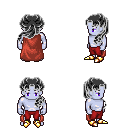
a pixel art fantasy rpg character, male body template, dark elf, purple skin, maroon cape, red pants, gray princess hairstyle, gold boots, four views (front, back, left, right), 2x2 character sprite sheet, small pixel art, hard edges, no anti-aliasing